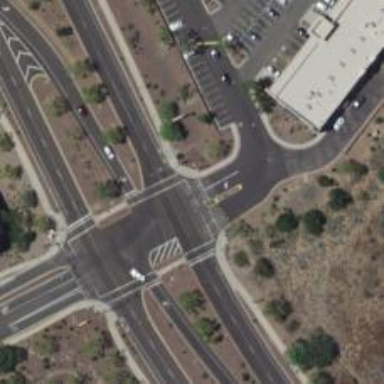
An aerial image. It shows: Pedestrian crossing with zebra markings on footway.